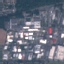
Land use / land cover: Industrial